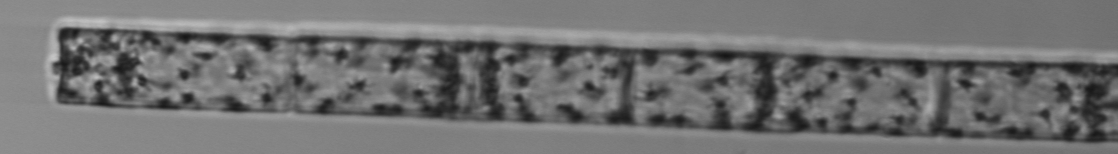
Label: Guinardia_flaccida